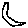
Label: moon